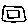
Label: square